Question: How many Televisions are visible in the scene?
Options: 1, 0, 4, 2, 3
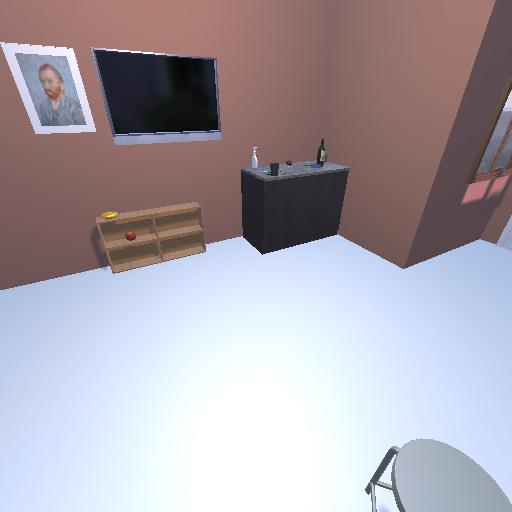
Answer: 1